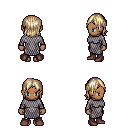
a pixel art fantasy rpg character, female body template, human, dark skin, chain mail, metal pants, white blonde long bangs hairstyle, maroon shoes, four views (front, back, left, right), 2x2 character sprite sheet, small pixel art, hard edges, no anti-aliasing